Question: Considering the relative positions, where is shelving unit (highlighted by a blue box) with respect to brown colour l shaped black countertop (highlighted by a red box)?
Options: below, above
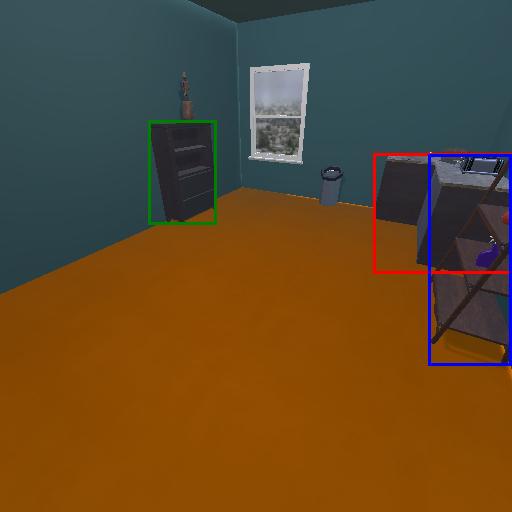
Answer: below